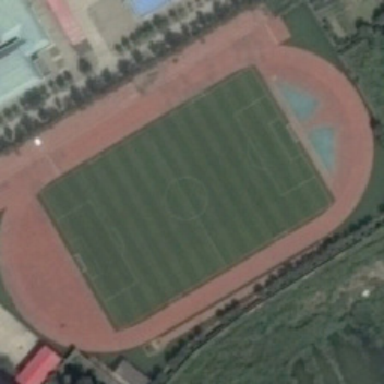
The truck is surrounded by a row of trees surrounding this soccer field .